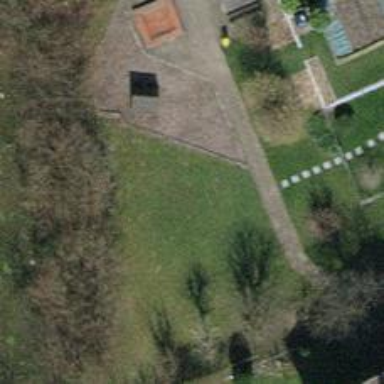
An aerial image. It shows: Playground area for leisure activities on the land.